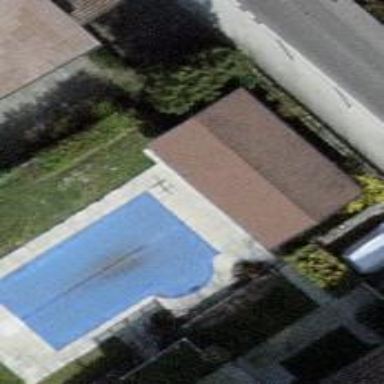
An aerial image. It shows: Swimming pool located in leisure land.